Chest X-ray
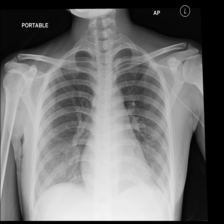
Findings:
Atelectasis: negative
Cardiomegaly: negative
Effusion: negative
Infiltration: positive
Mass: negative
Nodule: negative
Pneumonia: negative
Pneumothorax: negative
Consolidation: negative
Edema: negative
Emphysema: negative
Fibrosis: negative
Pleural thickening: negative
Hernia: negative